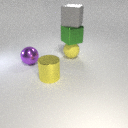
large yellow rubber sphere behind large purple metal sphere